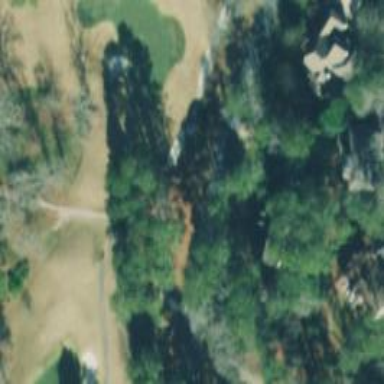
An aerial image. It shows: Path for both roads and golfers.